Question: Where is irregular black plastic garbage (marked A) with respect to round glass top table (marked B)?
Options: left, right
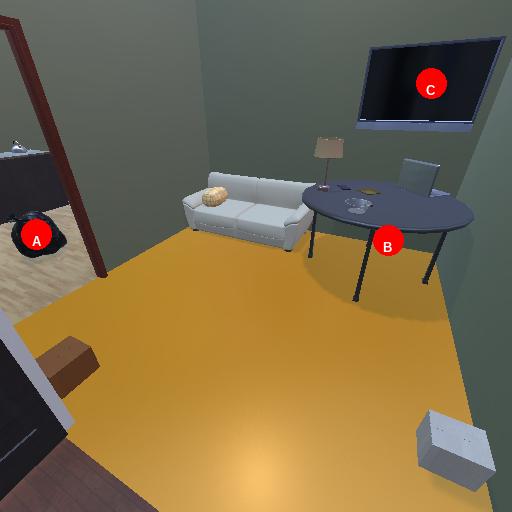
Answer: left